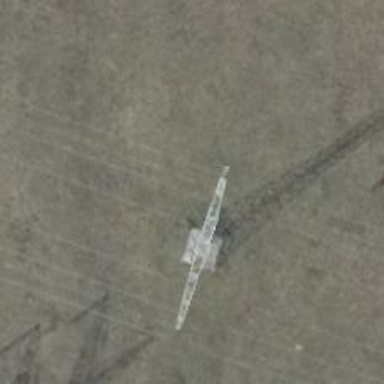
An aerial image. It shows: Power tower.